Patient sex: M
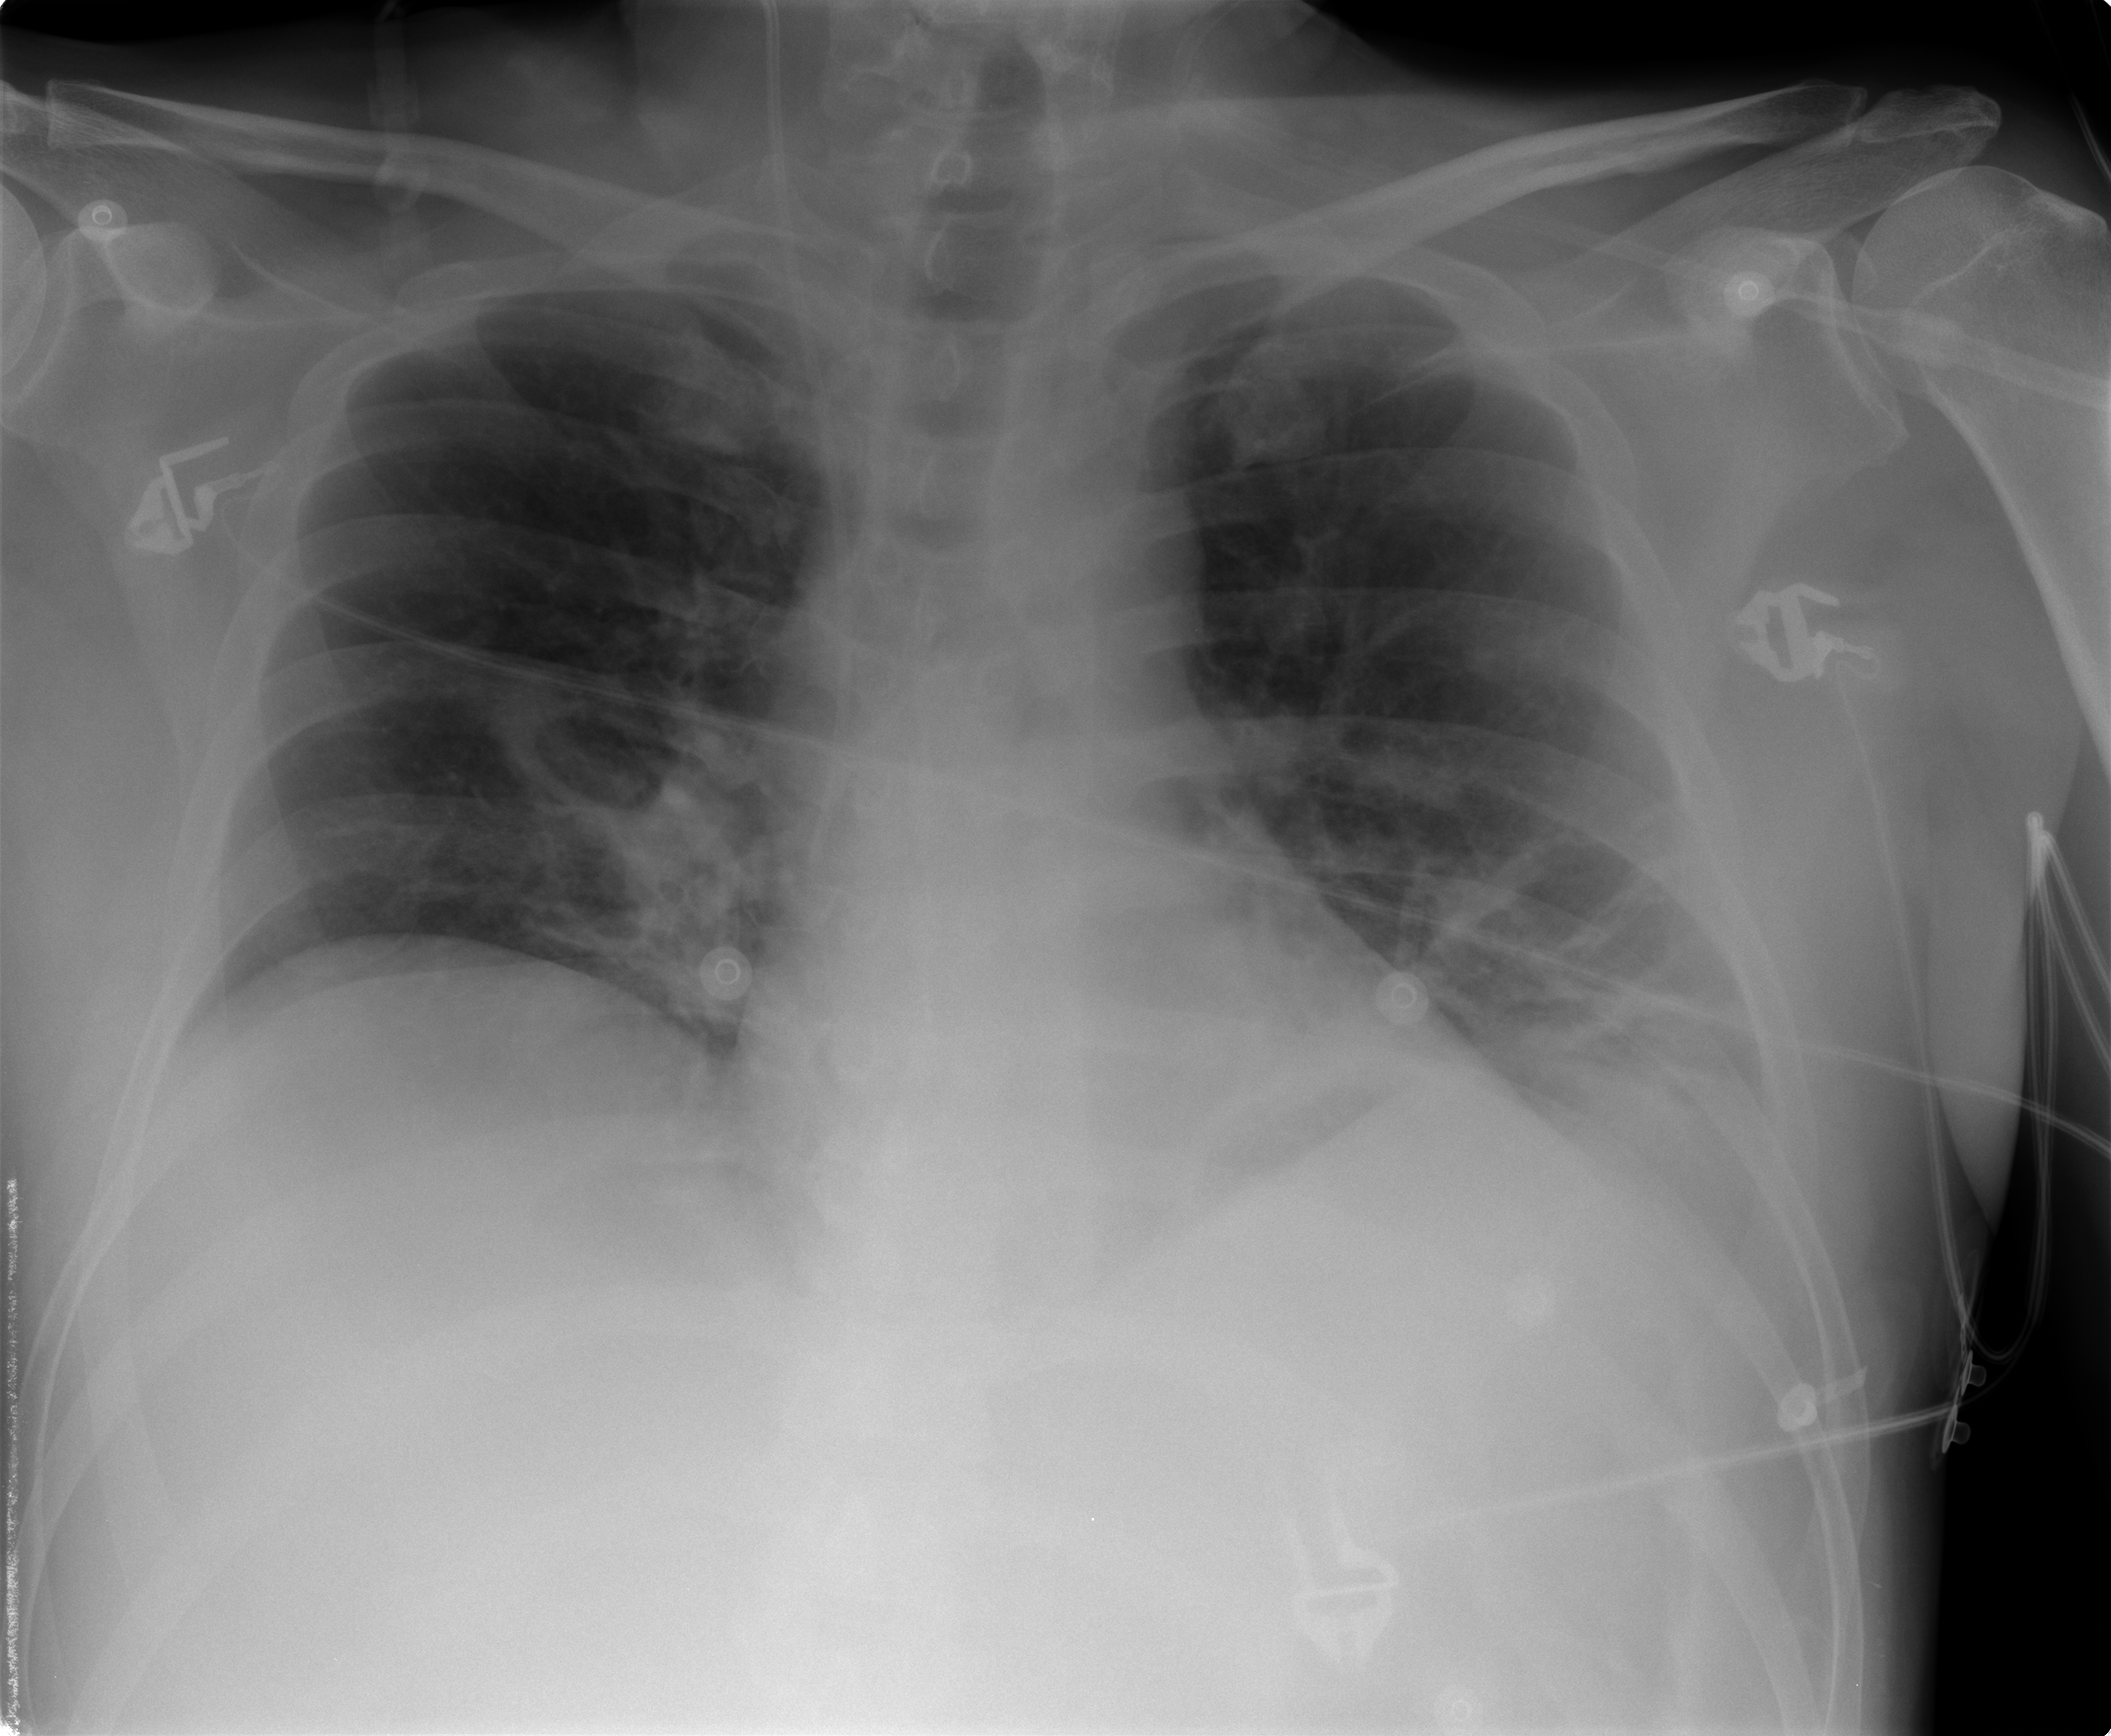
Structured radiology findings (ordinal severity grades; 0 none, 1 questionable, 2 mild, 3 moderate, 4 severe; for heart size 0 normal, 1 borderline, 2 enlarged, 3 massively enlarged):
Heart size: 0
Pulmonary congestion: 1
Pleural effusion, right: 0
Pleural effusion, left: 2
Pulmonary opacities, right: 1
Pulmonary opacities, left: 1
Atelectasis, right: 2
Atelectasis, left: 2